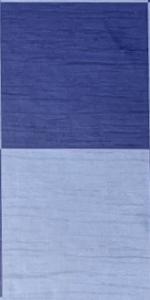
Label: Empty